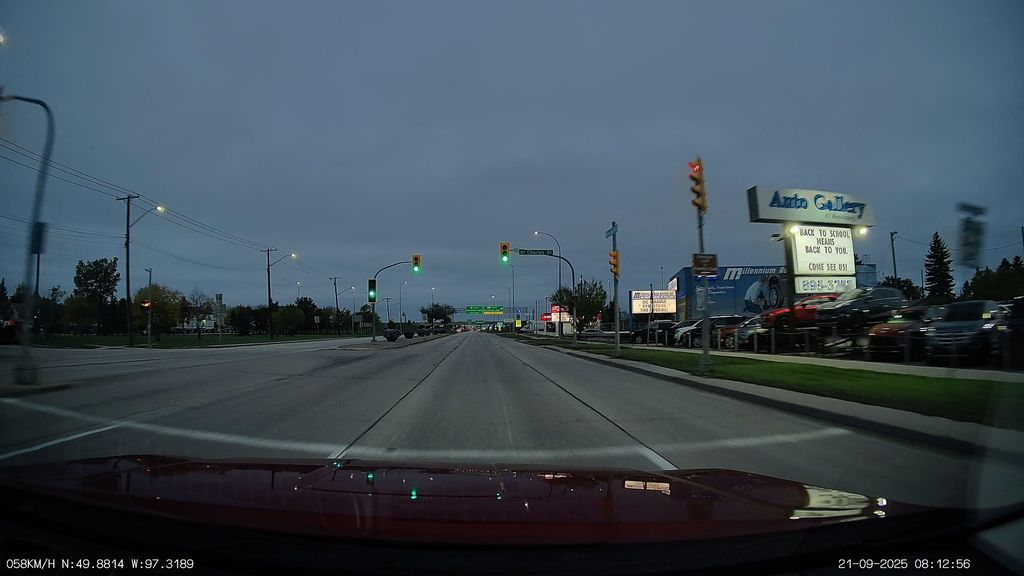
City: winnipeg